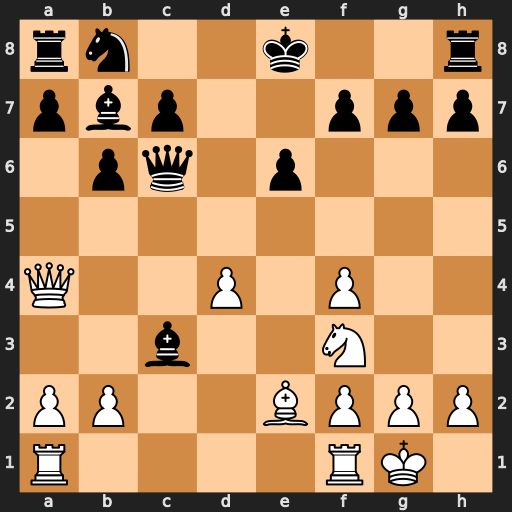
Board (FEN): rn2k2r/pbp2ppp/1pq1p3/8/Q2P1P2/2b2N2/PP2BPPP/R4RK1
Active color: w
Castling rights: kq
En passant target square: -
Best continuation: Bb5 O-O Bxc6